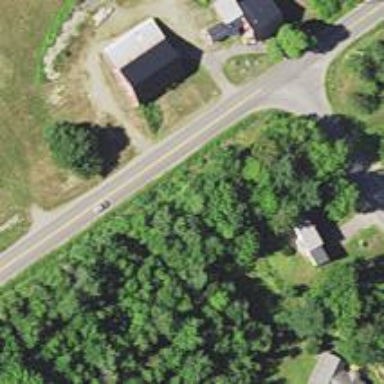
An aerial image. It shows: Tertiary road.